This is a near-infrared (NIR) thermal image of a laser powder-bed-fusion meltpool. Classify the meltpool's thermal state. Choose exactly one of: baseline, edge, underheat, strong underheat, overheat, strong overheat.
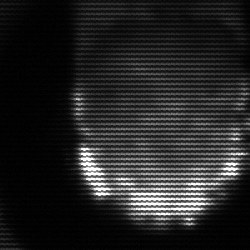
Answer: baseline